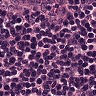
Metastatic tissue present: yes